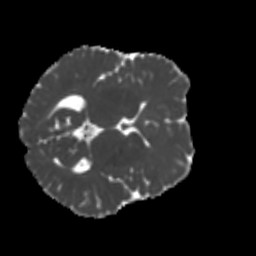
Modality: MD
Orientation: axial
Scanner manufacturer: siemens
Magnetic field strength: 3 T
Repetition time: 4 s
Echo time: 0.0594 s